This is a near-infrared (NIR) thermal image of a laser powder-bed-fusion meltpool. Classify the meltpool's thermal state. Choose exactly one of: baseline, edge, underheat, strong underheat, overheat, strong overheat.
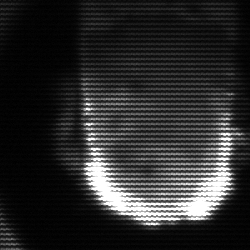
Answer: baseline